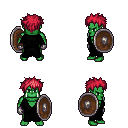
a pixel art fantasy rpg character, male body template, orc, green skin, gray robe, teal pants, ruby red bedhead hairstyle, metal gloves, shield, four views (front, back, left, right), 2x2 character sprite sheet, small pixel art, hard edges, no anti-aliasing